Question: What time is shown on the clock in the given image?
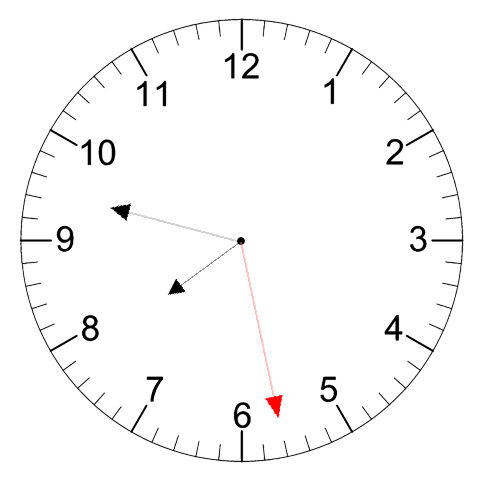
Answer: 07:47:28